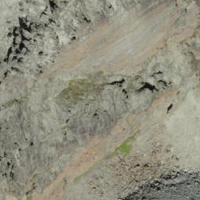
EUNIS habitat code: 48
Species observed at this site:
Saxifraga bryoides